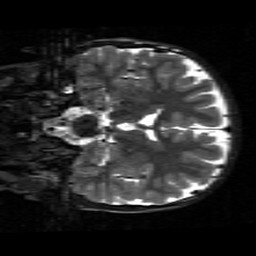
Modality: T2w
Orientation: coronal
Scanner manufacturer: siemens
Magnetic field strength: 3 T
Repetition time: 9 s
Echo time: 0.115 s